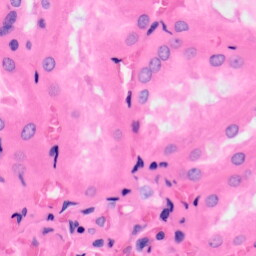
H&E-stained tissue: Kidney